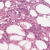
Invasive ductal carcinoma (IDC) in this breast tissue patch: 0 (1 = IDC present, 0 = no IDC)